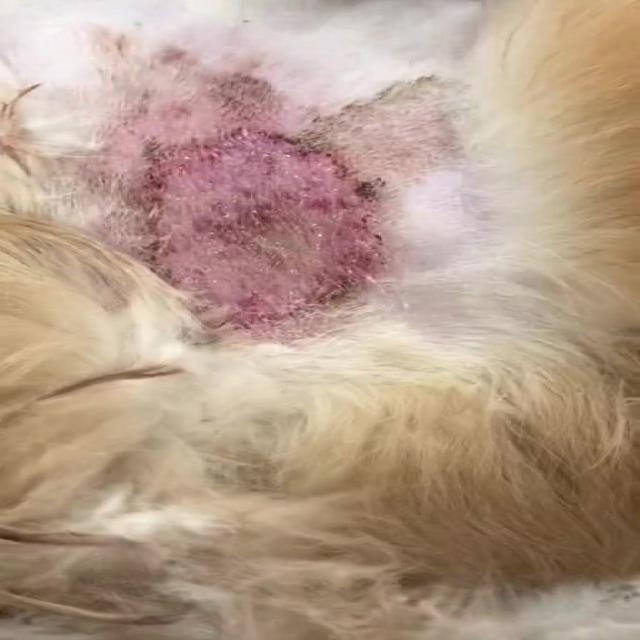
Canine dermatitis — inflammation of the skin presenting with erythema, pruritus, papules, and excoriation. May be allergic, contact, or atopic in origin.